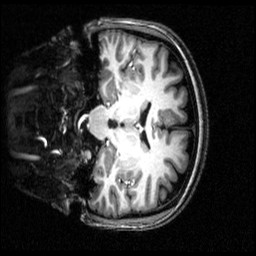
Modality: T1w
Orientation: coronal
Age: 26
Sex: female